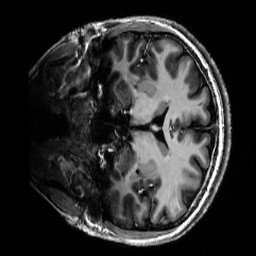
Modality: T1w
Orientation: coronal
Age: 31
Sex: female
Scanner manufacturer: siemens
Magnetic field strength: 6.98 T
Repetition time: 6 s
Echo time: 0.00299 s